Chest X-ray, PA view. Patient: 61 years old, sex F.
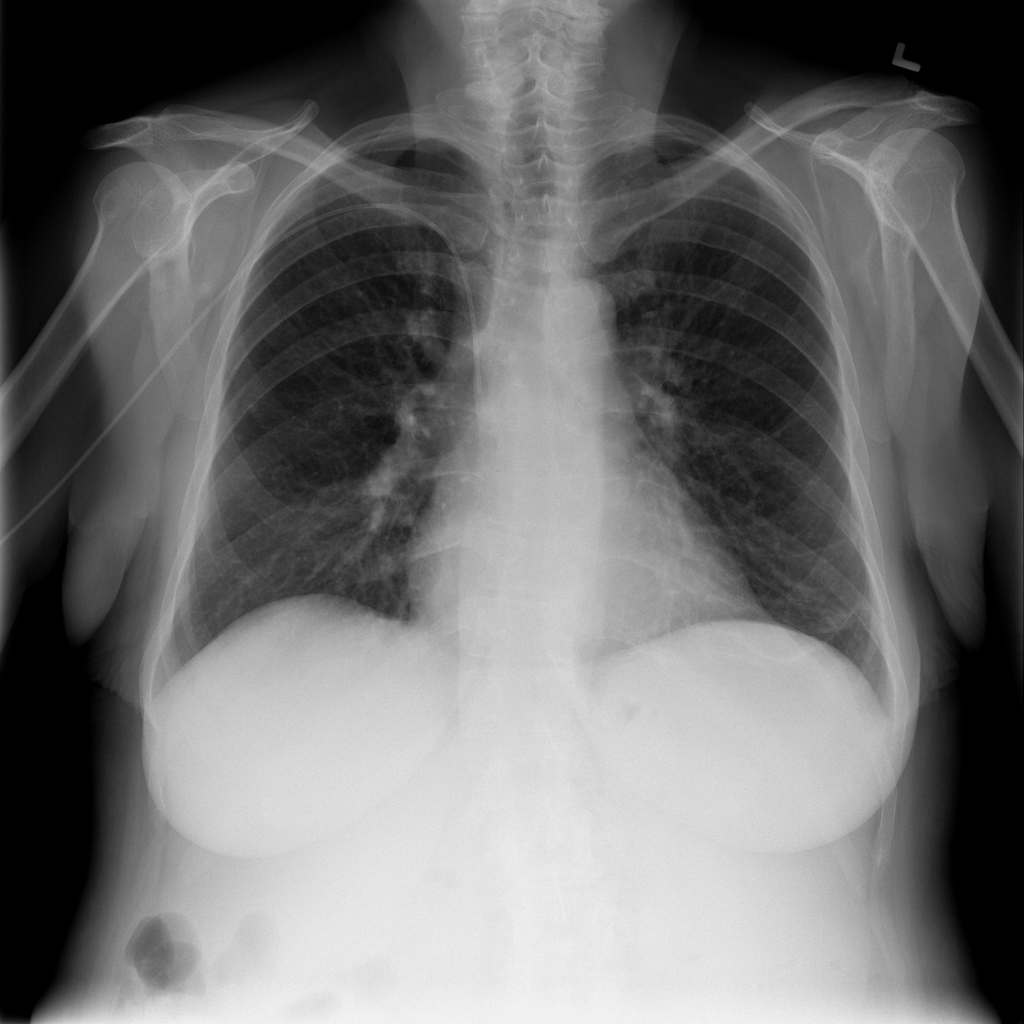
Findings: Atelectasis, Infiltration